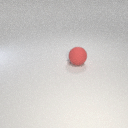
large red rubber sphere